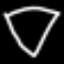
Label: diamond